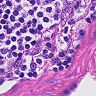
Metastatic tissue present: no